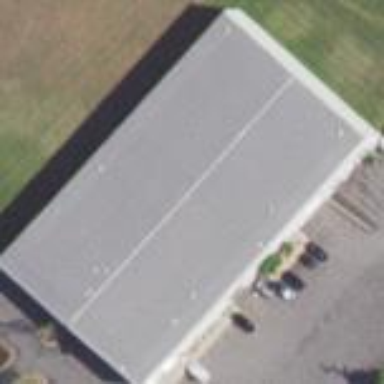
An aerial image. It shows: Wholesale shop within building.